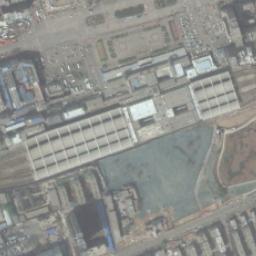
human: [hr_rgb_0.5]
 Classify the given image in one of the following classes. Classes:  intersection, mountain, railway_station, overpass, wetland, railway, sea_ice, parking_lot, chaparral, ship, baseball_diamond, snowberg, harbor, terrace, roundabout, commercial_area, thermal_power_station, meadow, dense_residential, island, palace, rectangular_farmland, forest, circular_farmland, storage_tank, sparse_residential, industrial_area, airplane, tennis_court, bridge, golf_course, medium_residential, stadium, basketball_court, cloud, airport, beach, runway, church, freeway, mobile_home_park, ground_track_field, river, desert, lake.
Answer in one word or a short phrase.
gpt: railway_station